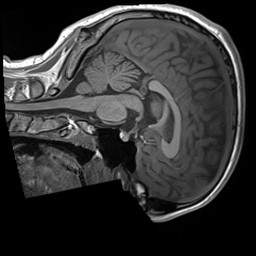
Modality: T1w
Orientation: sagittal
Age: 24
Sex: male
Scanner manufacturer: siemens
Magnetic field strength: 3 T
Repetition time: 1.8 s
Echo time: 0.00232 s